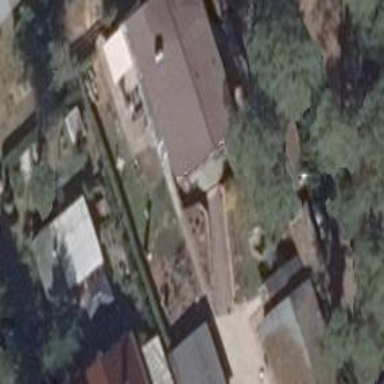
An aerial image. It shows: Building with gabled roof.